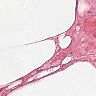
Metastatic tissue present: no